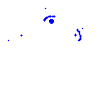
Particle: kaon